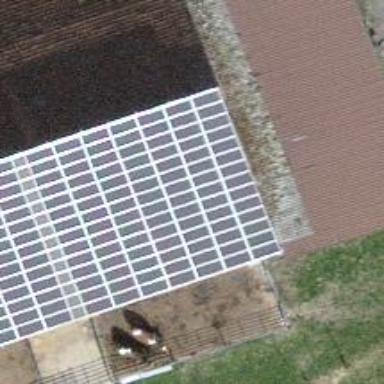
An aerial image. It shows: Solar power generator using photovoltaic method with solar photovoltaic panel types.